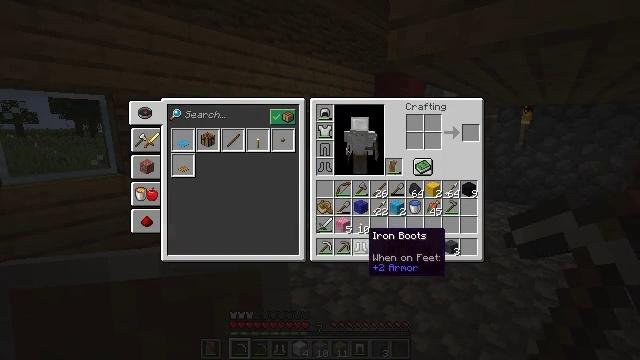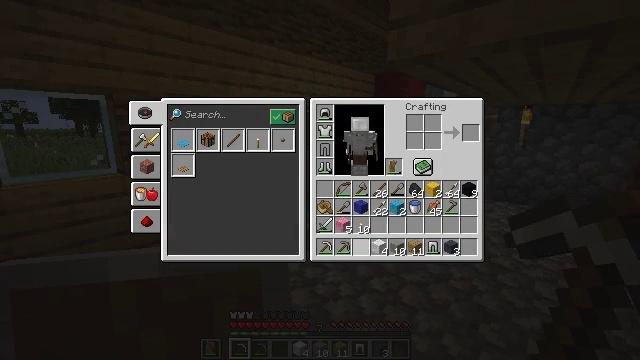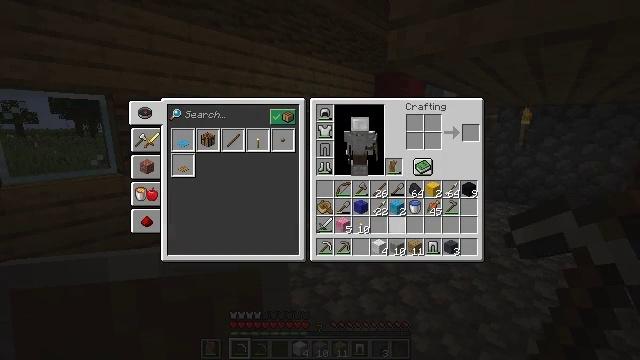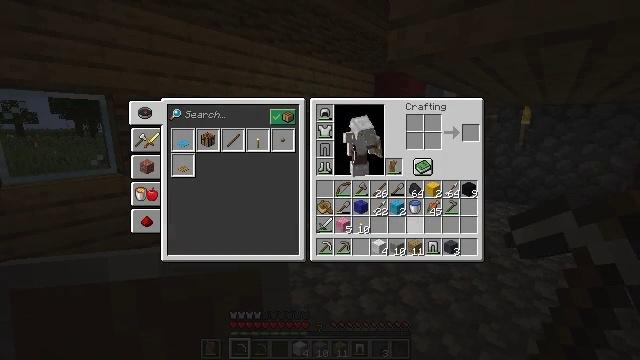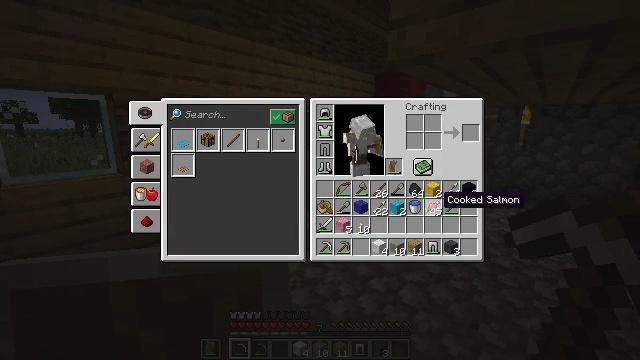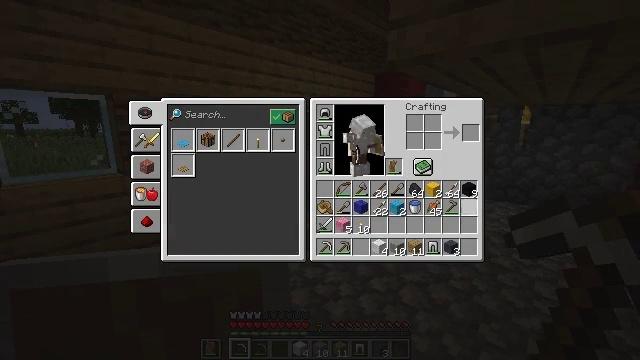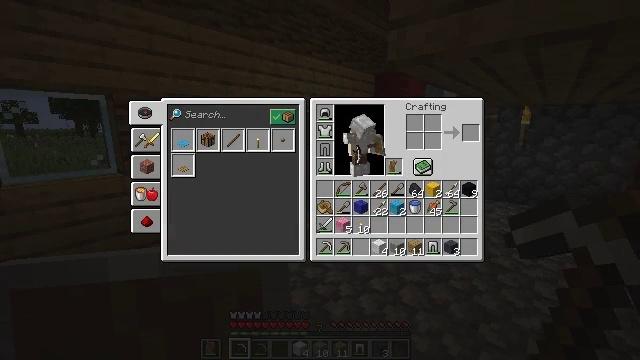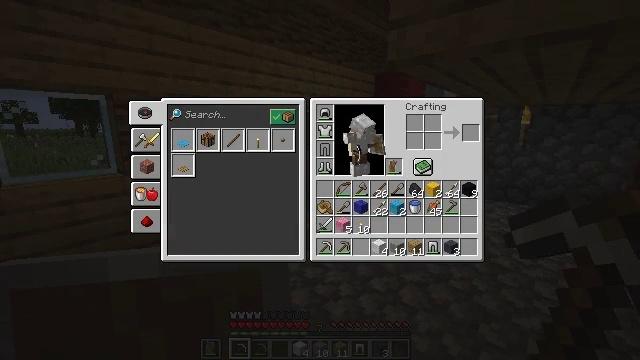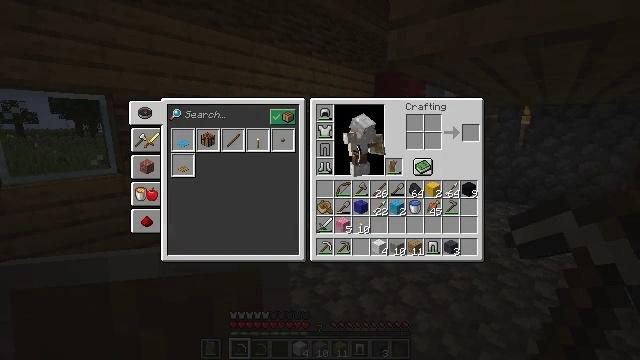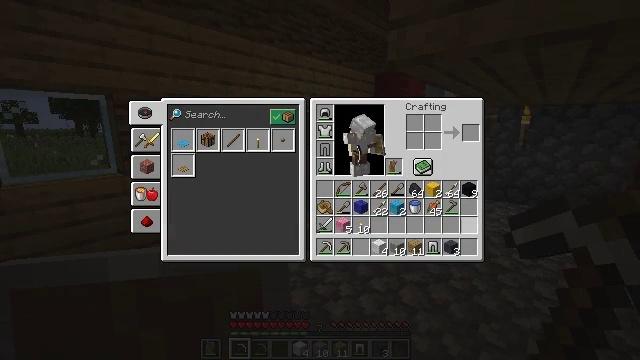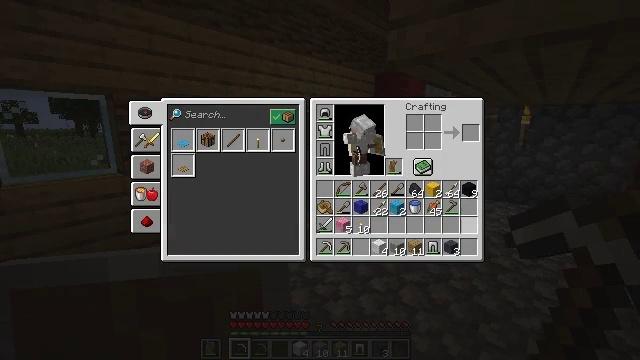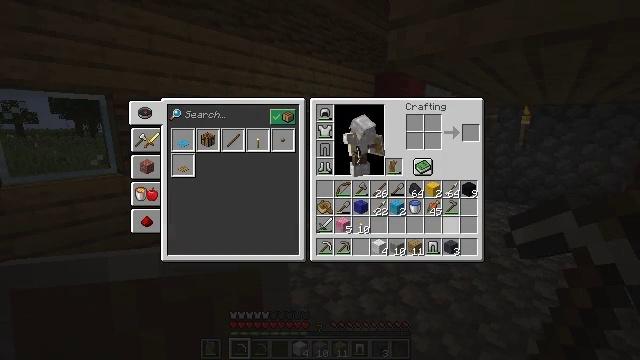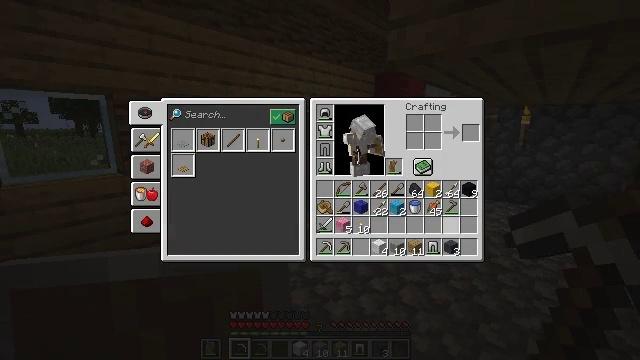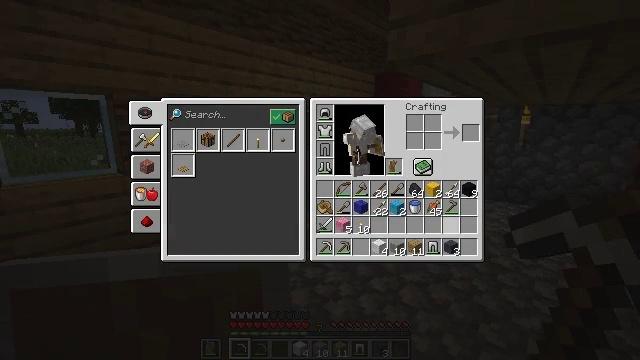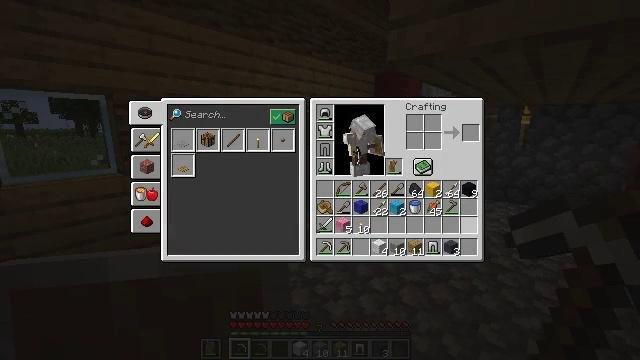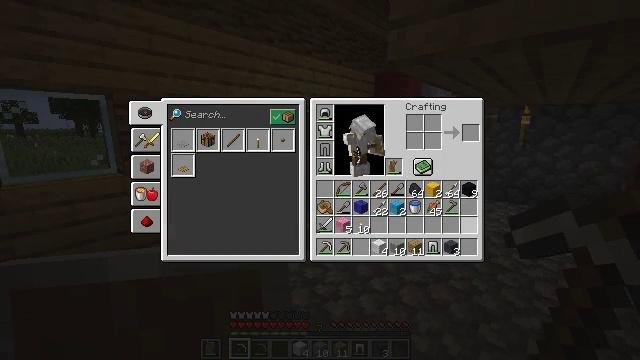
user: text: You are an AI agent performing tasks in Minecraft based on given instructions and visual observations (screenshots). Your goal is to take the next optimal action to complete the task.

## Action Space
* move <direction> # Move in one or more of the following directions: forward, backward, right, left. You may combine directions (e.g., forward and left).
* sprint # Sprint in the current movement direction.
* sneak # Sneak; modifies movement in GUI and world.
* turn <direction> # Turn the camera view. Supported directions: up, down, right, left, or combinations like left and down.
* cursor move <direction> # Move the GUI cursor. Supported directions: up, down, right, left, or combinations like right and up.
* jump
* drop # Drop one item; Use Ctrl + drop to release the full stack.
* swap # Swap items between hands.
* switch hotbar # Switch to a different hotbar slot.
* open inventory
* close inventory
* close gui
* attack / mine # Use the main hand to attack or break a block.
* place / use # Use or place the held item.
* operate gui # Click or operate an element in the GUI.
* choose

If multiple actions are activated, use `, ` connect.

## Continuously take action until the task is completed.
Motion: motion action
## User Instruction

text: Collect the red wool to use for crafting.
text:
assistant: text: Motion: sneak, choose
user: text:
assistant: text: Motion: sneak, cursor move right and up, choose
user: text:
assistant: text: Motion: sneak, cursor move right and up
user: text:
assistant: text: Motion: sneak, cursor move right and up
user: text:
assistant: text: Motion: sneak, cursor move right
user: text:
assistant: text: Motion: sneak, cursor move right
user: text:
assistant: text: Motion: sneak
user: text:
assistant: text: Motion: sneak
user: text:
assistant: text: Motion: sneak, cursor move left and down
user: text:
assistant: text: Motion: sneak, cursor move left and down
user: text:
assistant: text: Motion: sneak, cursor move left
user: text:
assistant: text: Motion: sneak
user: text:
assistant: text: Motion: sneak
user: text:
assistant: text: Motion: cursor move right
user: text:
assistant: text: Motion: no_op
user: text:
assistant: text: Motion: no_op
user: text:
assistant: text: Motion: cursor move left
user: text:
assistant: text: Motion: cursor move left
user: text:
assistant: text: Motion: cursor move left
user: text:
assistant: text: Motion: no_op
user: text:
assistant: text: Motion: no_op
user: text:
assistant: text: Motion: cursor move down
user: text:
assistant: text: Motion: no_op
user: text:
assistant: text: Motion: no_op
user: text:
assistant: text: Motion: cursor move left and down
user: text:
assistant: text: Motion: cursor move left and down
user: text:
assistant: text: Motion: no_op
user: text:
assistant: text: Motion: cursor move right and up
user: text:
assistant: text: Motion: no_op
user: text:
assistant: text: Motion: no_op